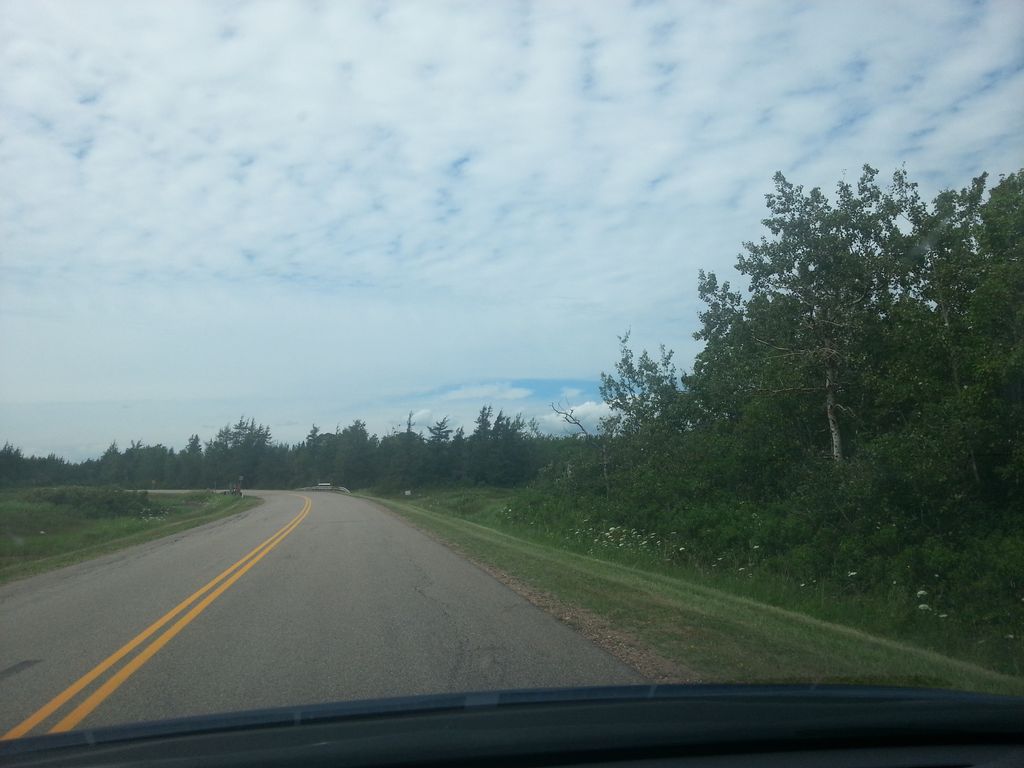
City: charlottetown